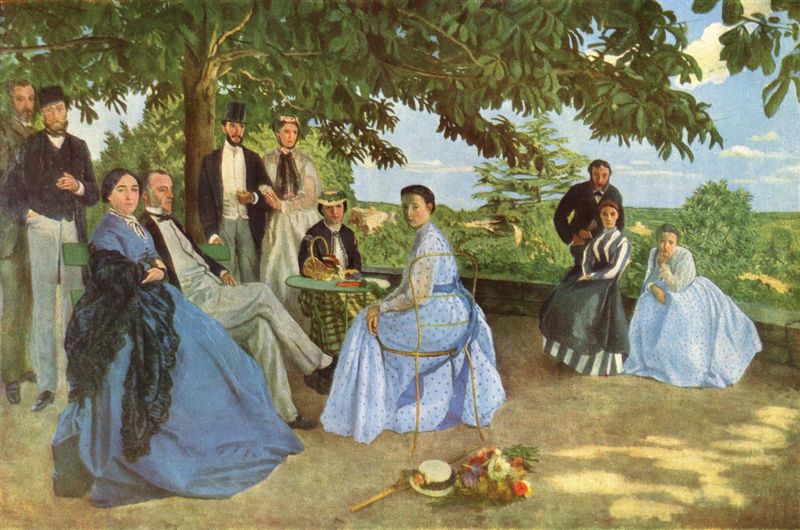
Titel: Réunion de famille, Das Familientreffen
Künstler: Frédéric Bazille
Standort: Paris
Institution: Musée du Louvre
Schlagwörter: baum, berg, blau, blätter, gemälde, gruppe, hand, himmel, laub, mann, schatten, umhang, weiß, wolken, bäume, frauen, gelb, grün, impressionismus, landschaft, menschen, ocker, sand, sitzen, äste, blume, blumen, braun, damen, frankreich, frau, frisur, grau, hut, hüte, kleid, kleider, licht, männer, renoir, schwarz, stuhl, stühle, szene, terasse, tisch, ausblick, blick, dame, park, rot, schal, schirm, schleier, tuch, wiese, wolke, fest, gesellschaft, herren, karo, leute, malerei, muster, rock, zylinder, anzug, anzüge, bart, bärte, feier, hemd, hose, jacke, kleidung, mensch, stehen, bildnis, blicken, gruppenportrait, portrait, rückenlehne, öl, baumstamm, erde, horizont, hügel, natur, stamm, zweige, brüstung, busch, büsche, sonne, boden, land, pose, adel, familie, paar, personen, saum, blatt, zilinder, seide, vornehm, stock, früchte, garten, hellblau, aussicht, schürze, terrasse, sommer, lehne, italien, stab, hosen, mittag, mauer, naiv, ausflug, idylle, picknick, rast, platz, bank, essen, frack, gäste, kaffeekranz, kaffee, strohhut, monet, reflexe, gestreift, manet, streifen, korb, strauss, fliege, jacket, weste, stola, gesteck, baumkrone, frühling, betrachter, blumenstrauss, bouquet, punkte, veranda, gepunktet, pleinair, tanne, gruppenbild, sonntag, ehepaar, schultertuch, smoking, kastanie, freilicht, personengruppe, mediterran, mann frau, paare, zylinderhut, gemeinschaft, freunde, himmel wolken, stuhlö, rohrstuhl, straß, teressae, banl, blumenstraß, gesellschaf, stühöe, bouqet, famlie, boket